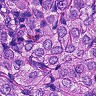
Metastatic tissue present: yes